Field crop: tomato
Growth stage: 1
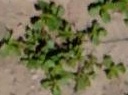
Species: portulaca